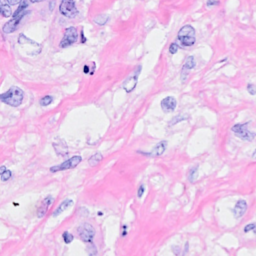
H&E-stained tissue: Breast